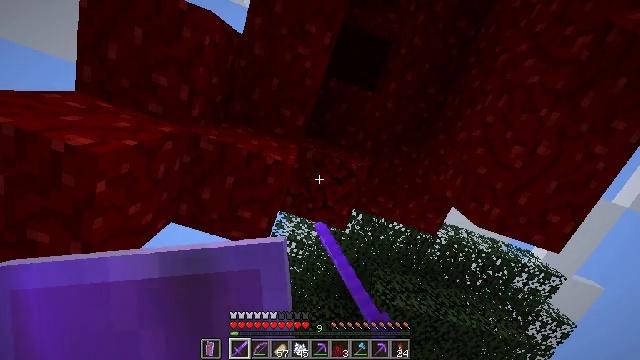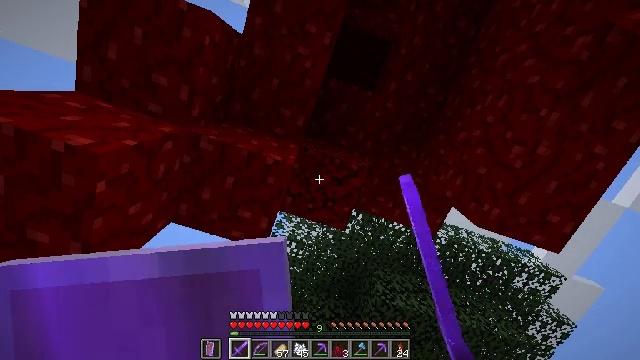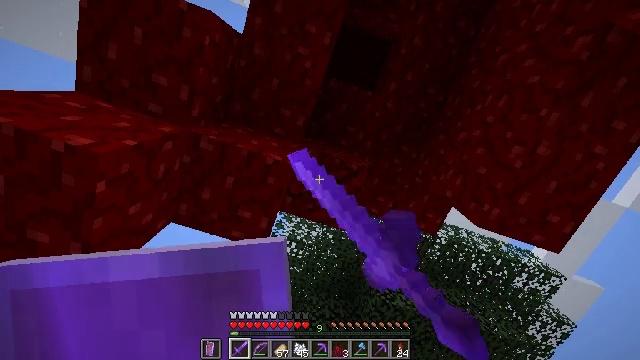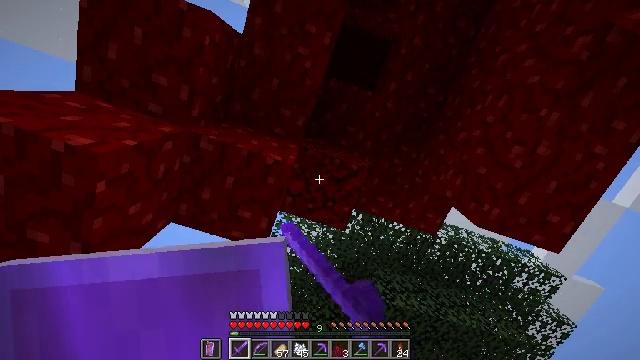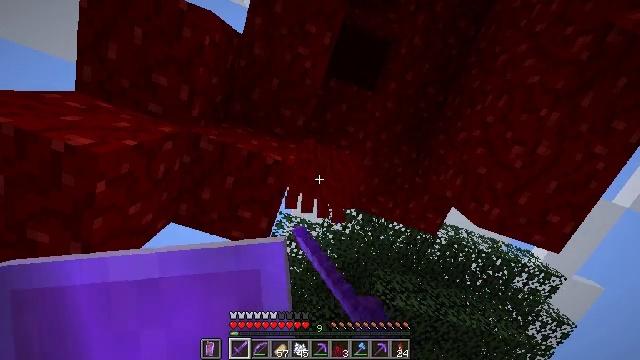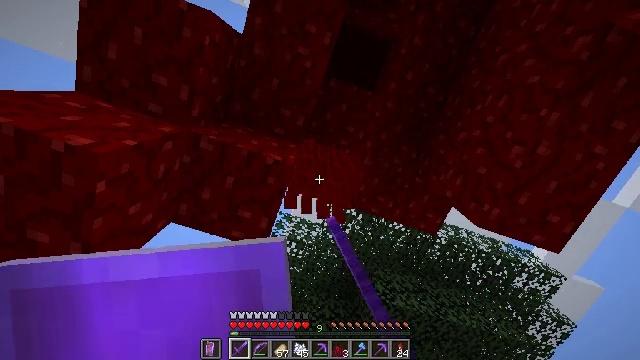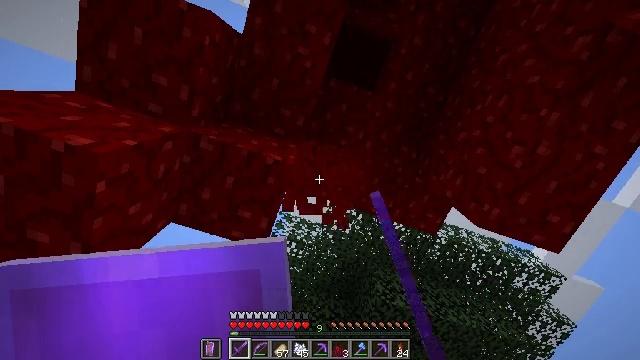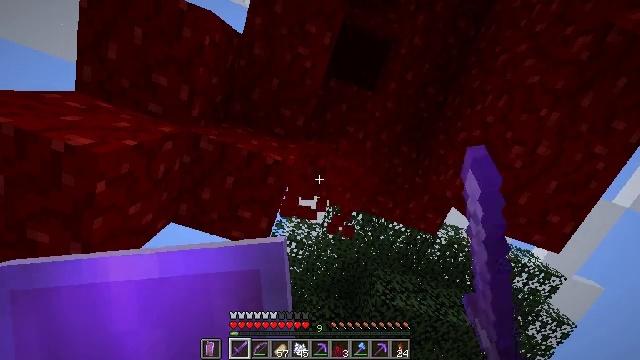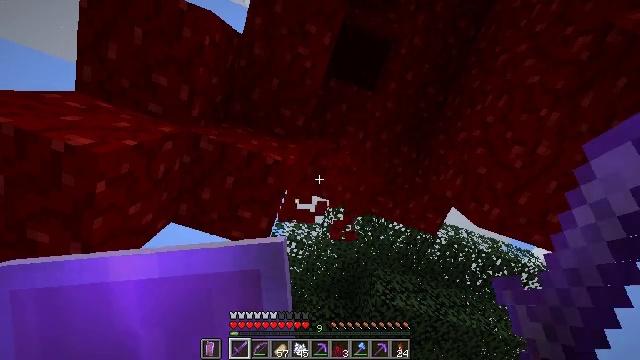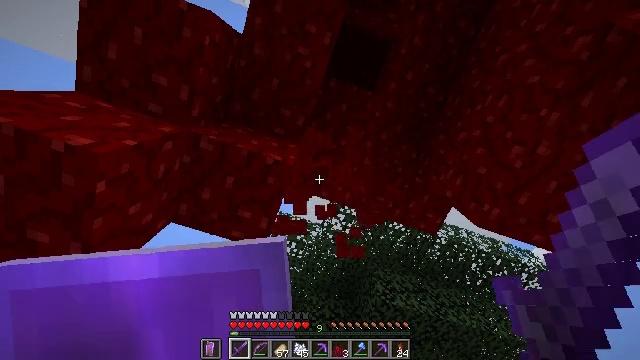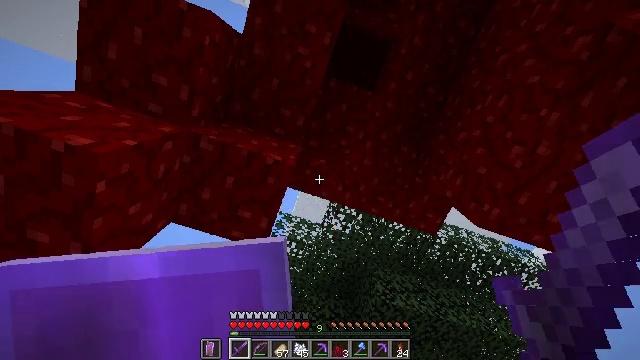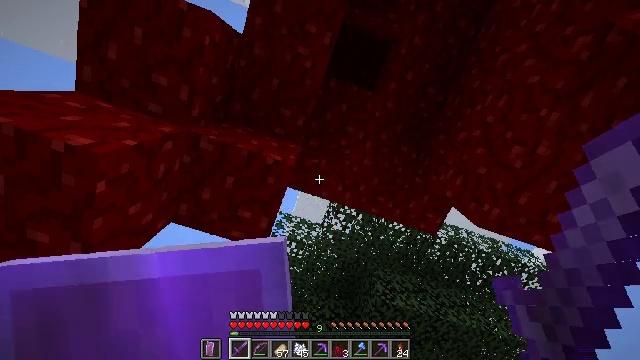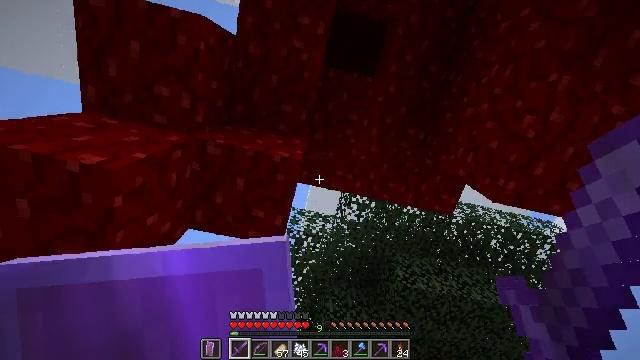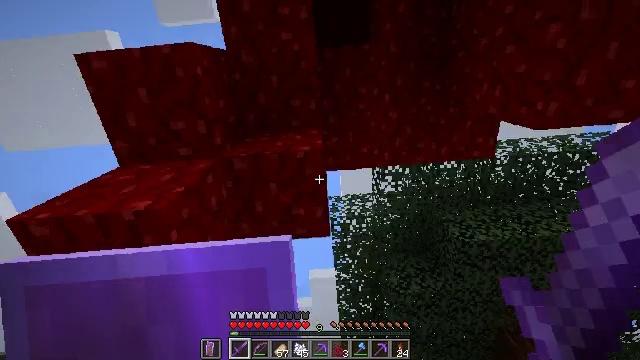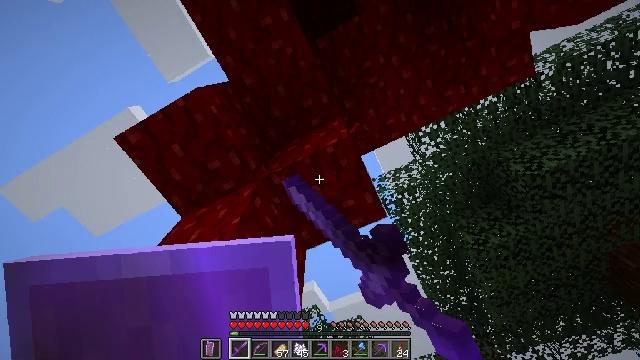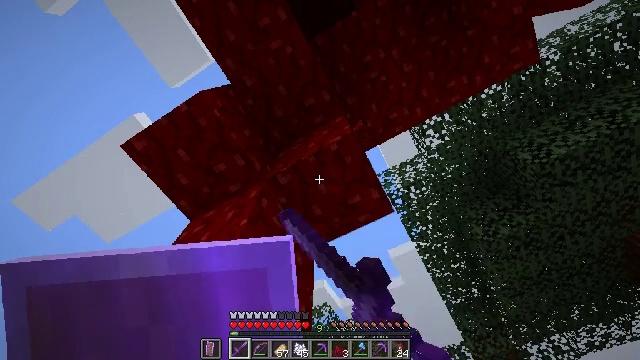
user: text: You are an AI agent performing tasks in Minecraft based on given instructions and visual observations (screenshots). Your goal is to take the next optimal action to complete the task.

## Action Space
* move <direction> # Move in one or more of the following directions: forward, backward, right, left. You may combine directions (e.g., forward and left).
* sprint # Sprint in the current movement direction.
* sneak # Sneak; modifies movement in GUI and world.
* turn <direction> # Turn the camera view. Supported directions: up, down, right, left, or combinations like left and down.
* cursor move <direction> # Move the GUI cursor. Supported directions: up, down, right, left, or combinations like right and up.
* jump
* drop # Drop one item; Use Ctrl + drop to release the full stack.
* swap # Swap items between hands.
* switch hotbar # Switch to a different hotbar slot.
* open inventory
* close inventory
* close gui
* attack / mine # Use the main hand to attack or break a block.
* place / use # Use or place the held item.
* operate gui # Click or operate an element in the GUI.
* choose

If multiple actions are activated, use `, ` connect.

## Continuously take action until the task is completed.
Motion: motion action
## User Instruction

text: Break the nether wart block with a tool.
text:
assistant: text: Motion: attack / mine
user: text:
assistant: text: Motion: attack / mine
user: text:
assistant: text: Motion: attack / mine
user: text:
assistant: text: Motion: attack / mine
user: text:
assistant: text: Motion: attack / mine
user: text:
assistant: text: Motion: attack / mine
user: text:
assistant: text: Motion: attack / mine
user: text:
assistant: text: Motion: attack / mine
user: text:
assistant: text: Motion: attack / mine
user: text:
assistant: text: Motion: attack / mine
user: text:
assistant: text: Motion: attack / mine
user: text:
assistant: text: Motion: turn left and down, attack / mine
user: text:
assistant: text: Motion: turn left and down, attack / mine
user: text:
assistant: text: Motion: turn left and down, attack / mine
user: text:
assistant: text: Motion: turn left, attack / mine
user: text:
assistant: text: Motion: attack / mine
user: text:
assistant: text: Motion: attack / mine
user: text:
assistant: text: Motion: attack / mine
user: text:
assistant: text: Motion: attack / mine
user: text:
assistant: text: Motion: attack / mine
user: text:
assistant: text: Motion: attack / mine
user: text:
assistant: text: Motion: attack / mine
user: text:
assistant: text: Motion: attack / mine
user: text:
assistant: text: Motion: attack / mine
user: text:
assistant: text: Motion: attack / mine
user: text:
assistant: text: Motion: attack / mine
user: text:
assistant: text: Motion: attack / mine
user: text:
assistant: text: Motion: attack / mine
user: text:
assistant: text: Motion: attack / mine
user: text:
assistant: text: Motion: attack / mine